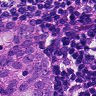
Metastatic tissue present: yes